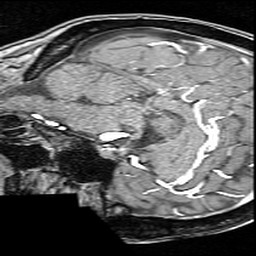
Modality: angio
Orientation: sagittal
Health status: ill
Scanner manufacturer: siemens
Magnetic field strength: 3 T
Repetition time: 0.023 s
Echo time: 0.00418 s